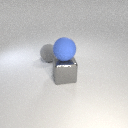
large gray rubber sphere behind large gray metal cube